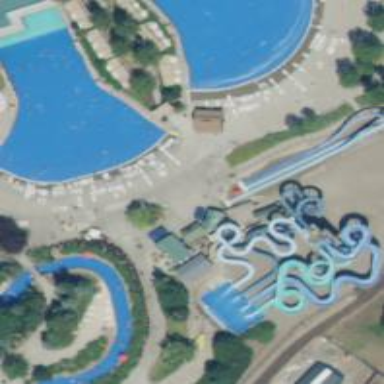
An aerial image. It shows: Water slide attraction.